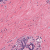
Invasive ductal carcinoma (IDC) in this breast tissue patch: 0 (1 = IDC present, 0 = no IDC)